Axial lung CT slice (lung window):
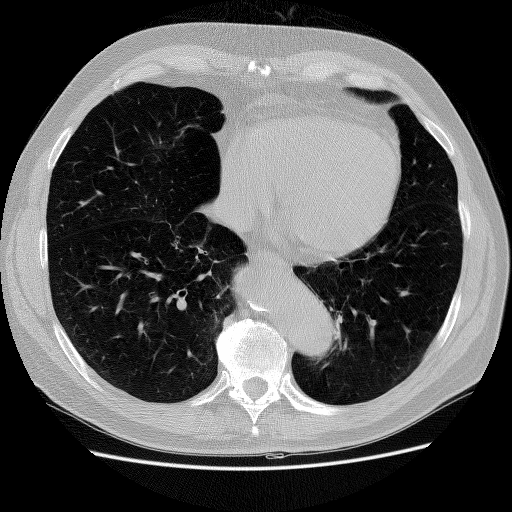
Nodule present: no